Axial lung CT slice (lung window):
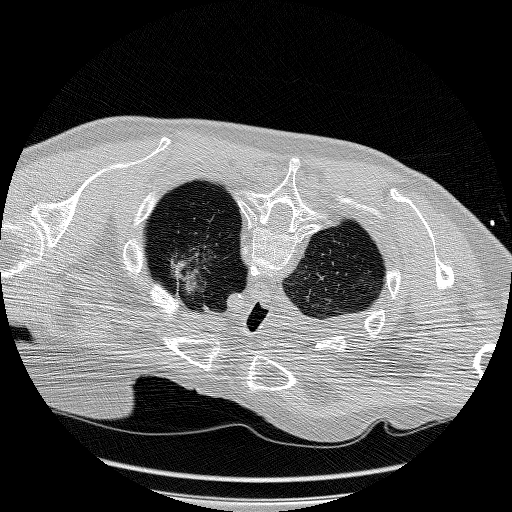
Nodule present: no